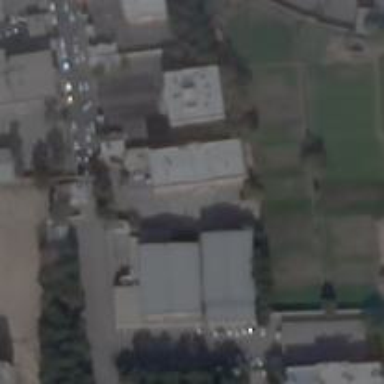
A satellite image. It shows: School.